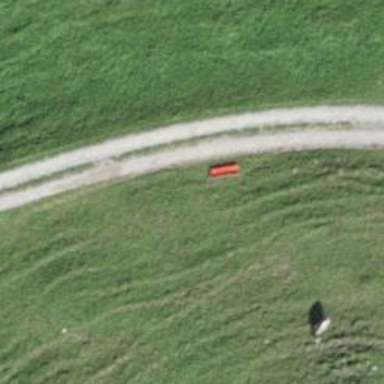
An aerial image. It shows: Bench.